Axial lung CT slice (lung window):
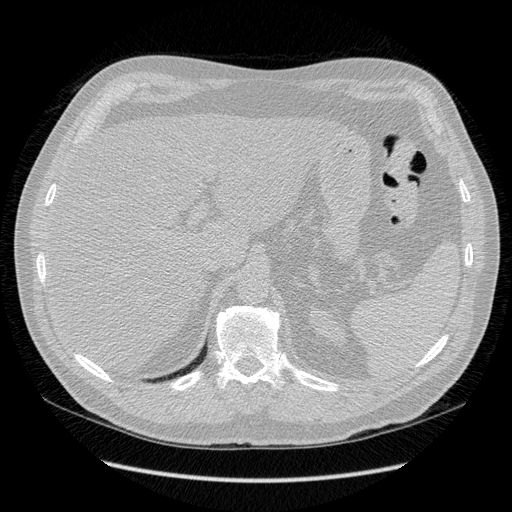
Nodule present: no